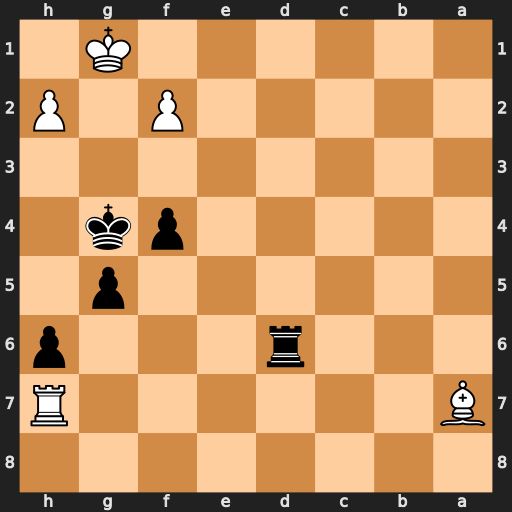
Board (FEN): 8/B6R/3r3p/6p1/5pk1/8/5P1P/6K1
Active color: b
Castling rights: -
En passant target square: -
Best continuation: Rd1+ Kg2 f3#